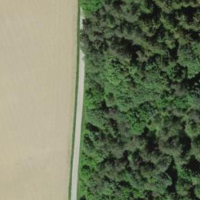
EUNIS habitat code: 41
Species observed at this site:
Populus tremula
Euonymus europaeus
Fagus sylvatica